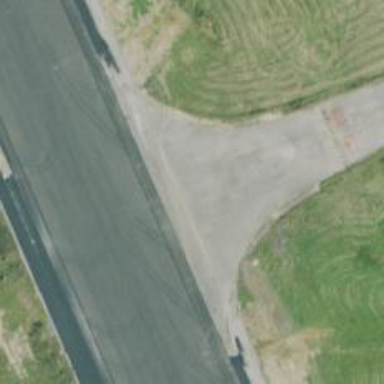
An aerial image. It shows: Image of taxiway at airport.